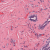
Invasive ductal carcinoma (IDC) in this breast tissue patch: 0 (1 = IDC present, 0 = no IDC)